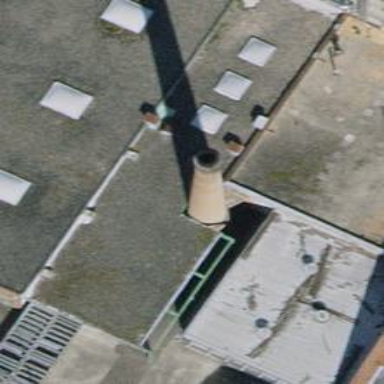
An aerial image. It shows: Chimney that is man-made.